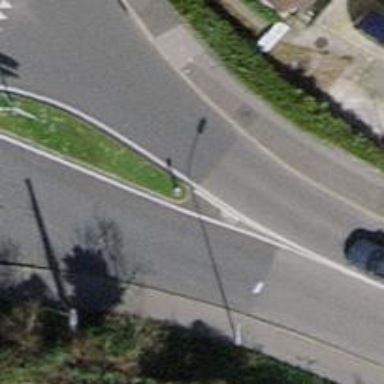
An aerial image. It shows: Tertiary road with asphalt surface and sidewalks on both sides.